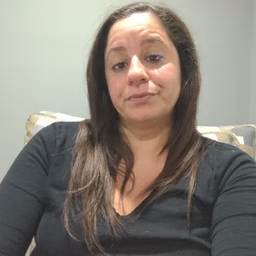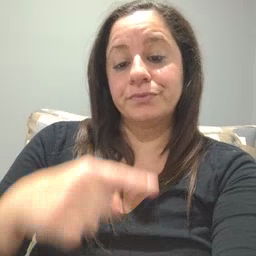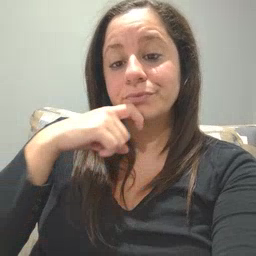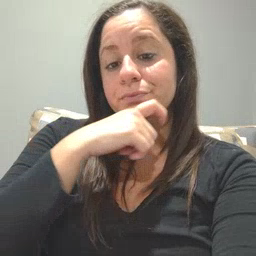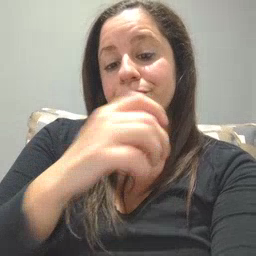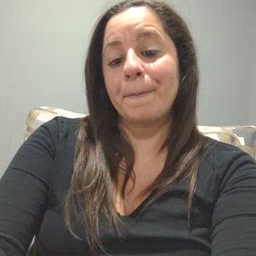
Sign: cereal